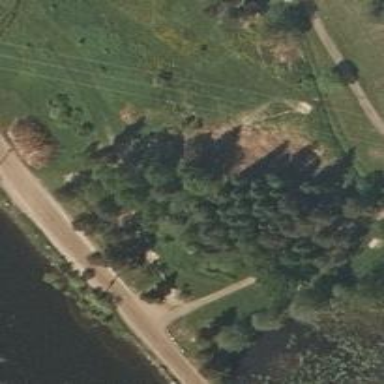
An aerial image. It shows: Disc golf hole.